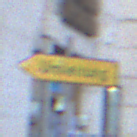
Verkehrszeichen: UmleitungswegweiserLinksweisend
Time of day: SunriseSunset
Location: Outdoor (Urban)
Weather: Clear
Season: NotSpecified
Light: Natural